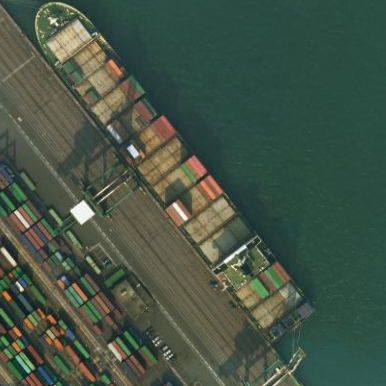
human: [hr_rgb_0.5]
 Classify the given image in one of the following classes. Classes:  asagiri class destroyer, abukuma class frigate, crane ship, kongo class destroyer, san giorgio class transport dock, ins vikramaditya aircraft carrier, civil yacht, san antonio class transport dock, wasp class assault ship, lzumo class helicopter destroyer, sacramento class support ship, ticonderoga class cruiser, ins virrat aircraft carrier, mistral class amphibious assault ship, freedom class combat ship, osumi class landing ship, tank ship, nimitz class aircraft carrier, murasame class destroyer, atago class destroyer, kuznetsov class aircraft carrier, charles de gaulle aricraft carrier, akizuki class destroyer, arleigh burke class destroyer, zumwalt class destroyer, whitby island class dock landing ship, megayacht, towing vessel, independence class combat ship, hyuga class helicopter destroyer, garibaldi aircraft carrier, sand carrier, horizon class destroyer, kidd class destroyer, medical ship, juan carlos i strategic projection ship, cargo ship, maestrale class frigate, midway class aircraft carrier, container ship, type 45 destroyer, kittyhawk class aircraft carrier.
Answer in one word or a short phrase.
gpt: Container ship